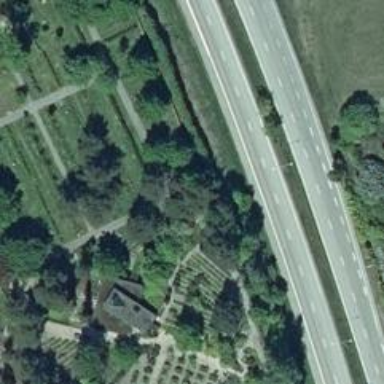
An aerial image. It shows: Historic memorial.